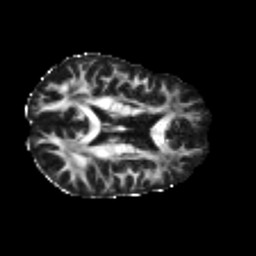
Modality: FA
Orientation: axial
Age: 45
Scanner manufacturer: philips
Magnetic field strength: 3 T
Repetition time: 8.6 s
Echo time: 0.127 s